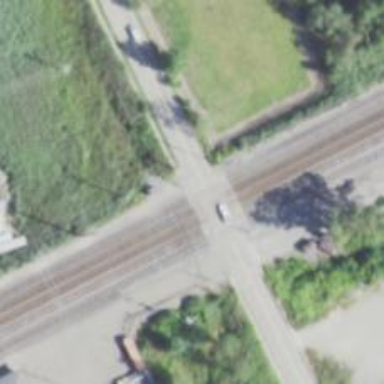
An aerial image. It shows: Crossing for the railway.